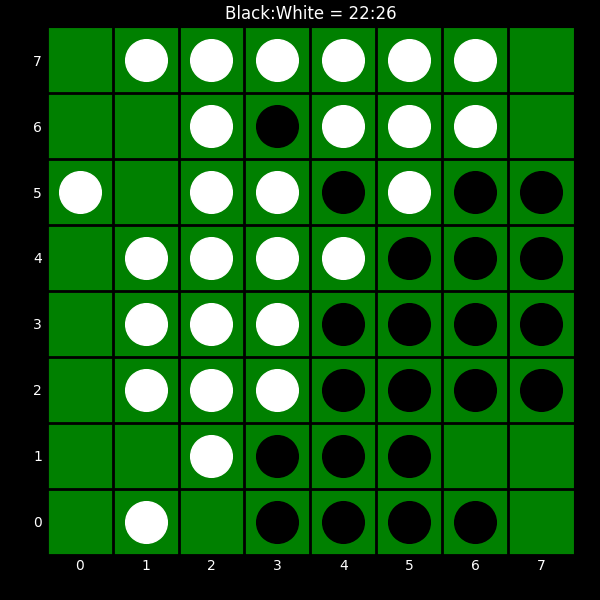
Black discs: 22
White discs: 26